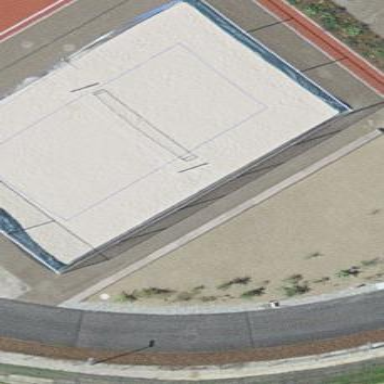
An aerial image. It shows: Sandy pitch designated for beach volleyball.